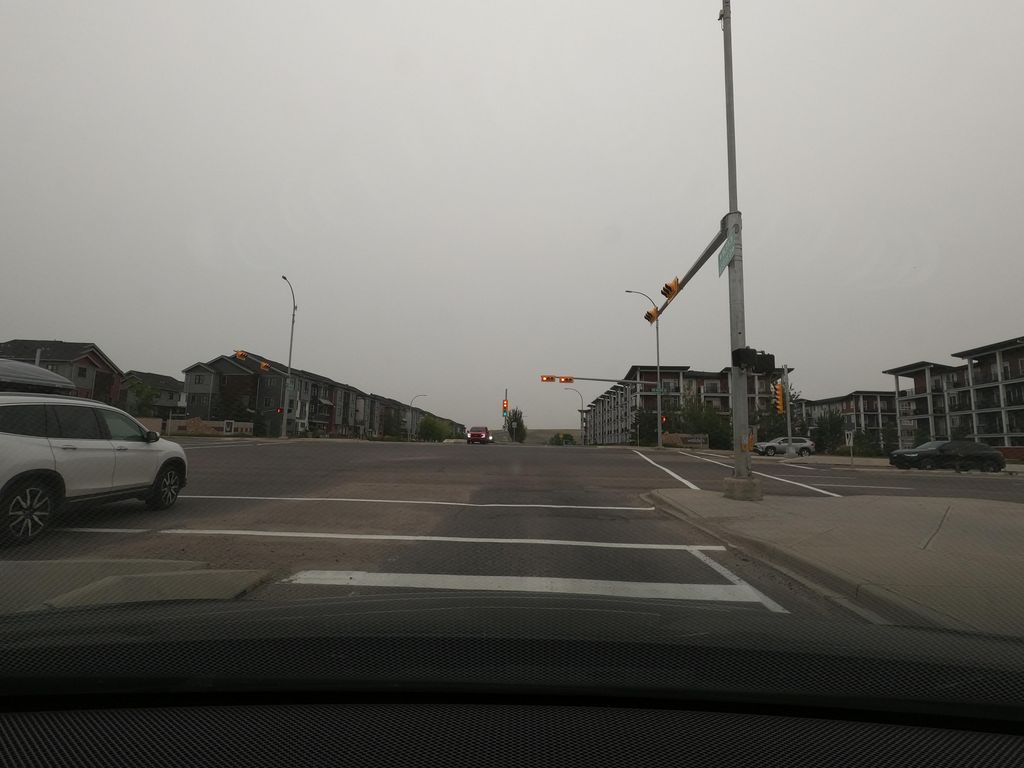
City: calgary